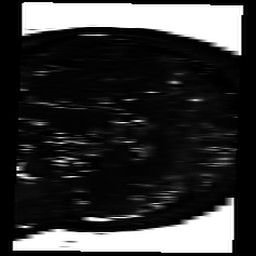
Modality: T2map
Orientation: sagittal
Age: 46
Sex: female
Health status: ill